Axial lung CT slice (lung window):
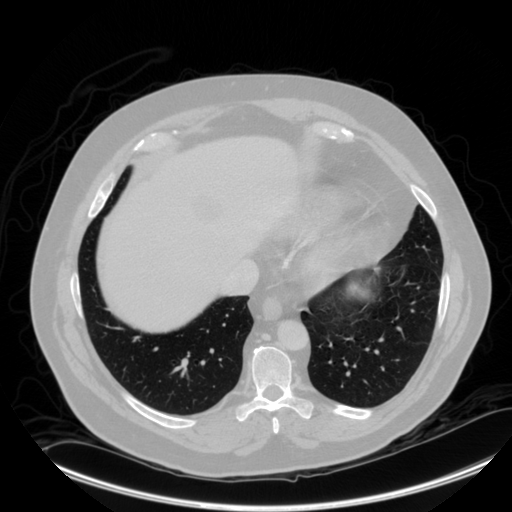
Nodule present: no